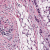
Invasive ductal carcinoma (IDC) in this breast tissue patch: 1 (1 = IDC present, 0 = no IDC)